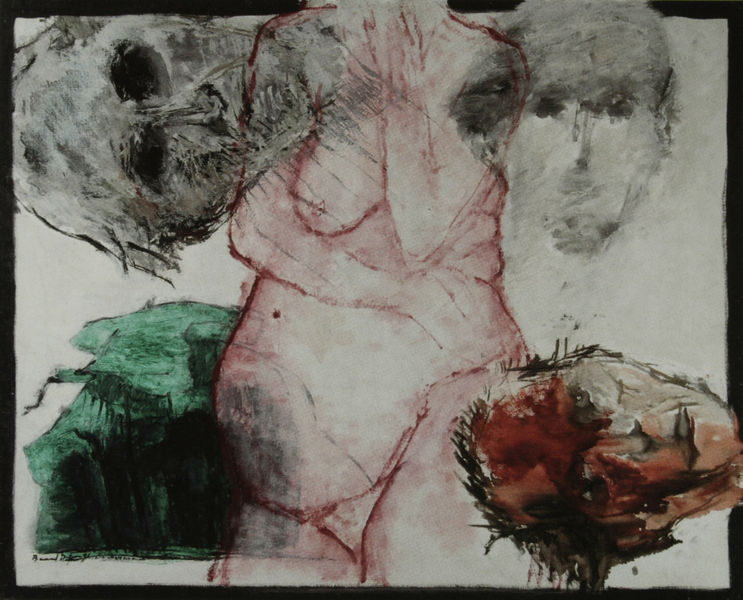
Titel: Série Autoportraits et nus no. 6, Serie Selbstbildnisse und Akt Nr. 6
Künstler: Bernard Dufour
Institution: (Besitz des Künstlers)
Schlagwörter: akt, hand, kopf, körper, weiß, aquarell, grün, ausschnitt, brust, busen, frau, grau, köpfe, mund, männer, schwarz, skizze, zeichnung, blick, rot, alt, gesichter, jung, arm, arme, augen, falten, gesicht, tot, haare, mutter, lippen, rosa, brüste, abstrakt, risse, linien, detail, nabel, bauch, brustwarze, ellenbogen, scham, schwanger, rechteck, leben, totenkopf, verschwommen, zentrum, hoffnung, nasenspitze, abgeschnitten, amorph, rumpf, schamdreieck, slip, lebensalter, kinien, entstehung, umgeben, konkreter, abstrakt körper, amorphes grün, bauchspeck, braus